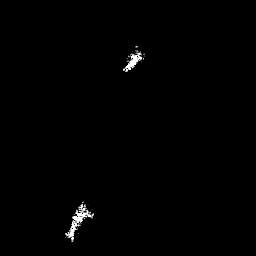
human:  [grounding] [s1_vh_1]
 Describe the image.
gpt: In the satellite image, there is  <ref>1 medium ship </ref> <box>[[24, 80, 36, 92, 0]]</box> located at bottom,  <ref>1 medium ship </ref> <box>[[46, 19, 55, 28, 0]]</box> located at top.